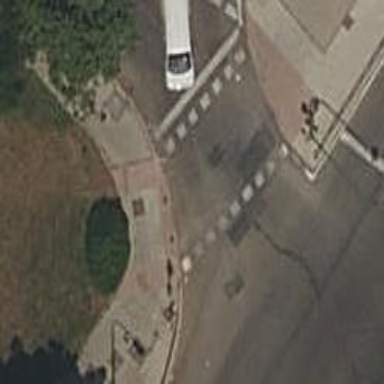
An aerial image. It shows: Crossing with traffic signals.